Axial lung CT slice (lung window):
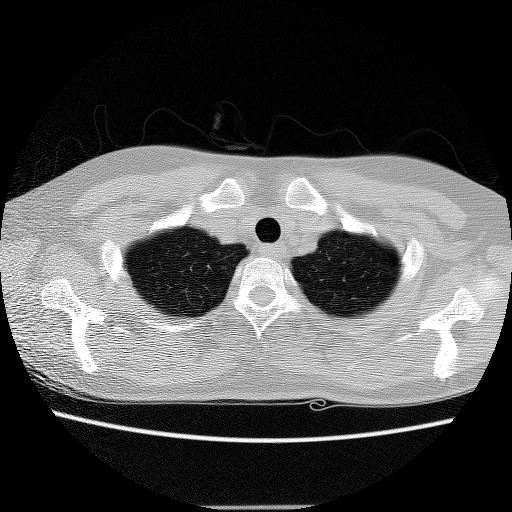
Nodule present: no